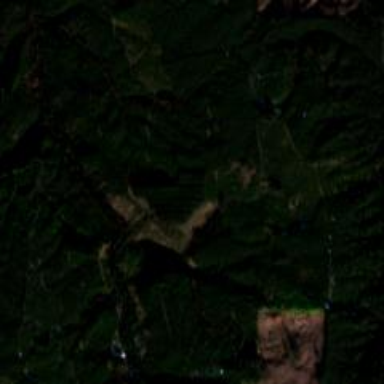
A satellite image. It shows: Forest area.